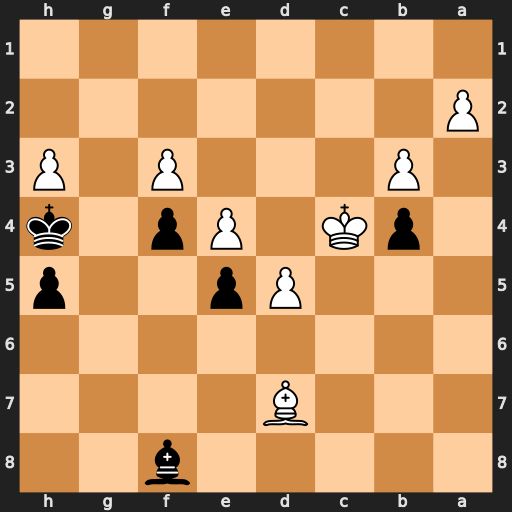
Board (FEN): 5b2/3B4/8/3Pp2p/1pK1Pp1k/1P3P1P/P7/8
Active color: b
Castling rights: -
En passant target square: -
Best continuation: Kg3 d6 Bxd6